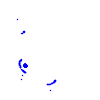
Particle: kaon